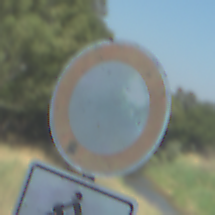
Verkehrszeichen: VerbotFahrzeugeAllerArt
Zusatzzeichen unten: EinspurigeFahrzeugeFrei3
Umgebung: Outdoor, Special
Tageszeit: MorningAfternoon
Wetter: Clear
Licht: Natural
Jahreszeit: NotSpecified
Kontrast: HighContrast